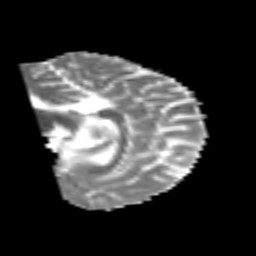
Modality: MD
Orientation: sagittal
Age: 25
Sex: male
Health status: healthy